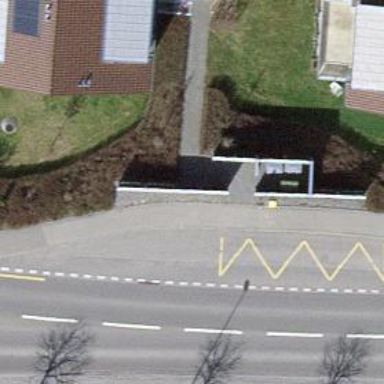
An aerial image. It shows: Bus stop with platform for public transport.